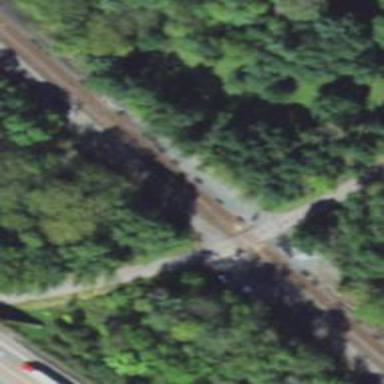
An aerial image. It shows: Railway level crossing.